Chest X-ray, PA view. Patient: 51 years old, sex F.
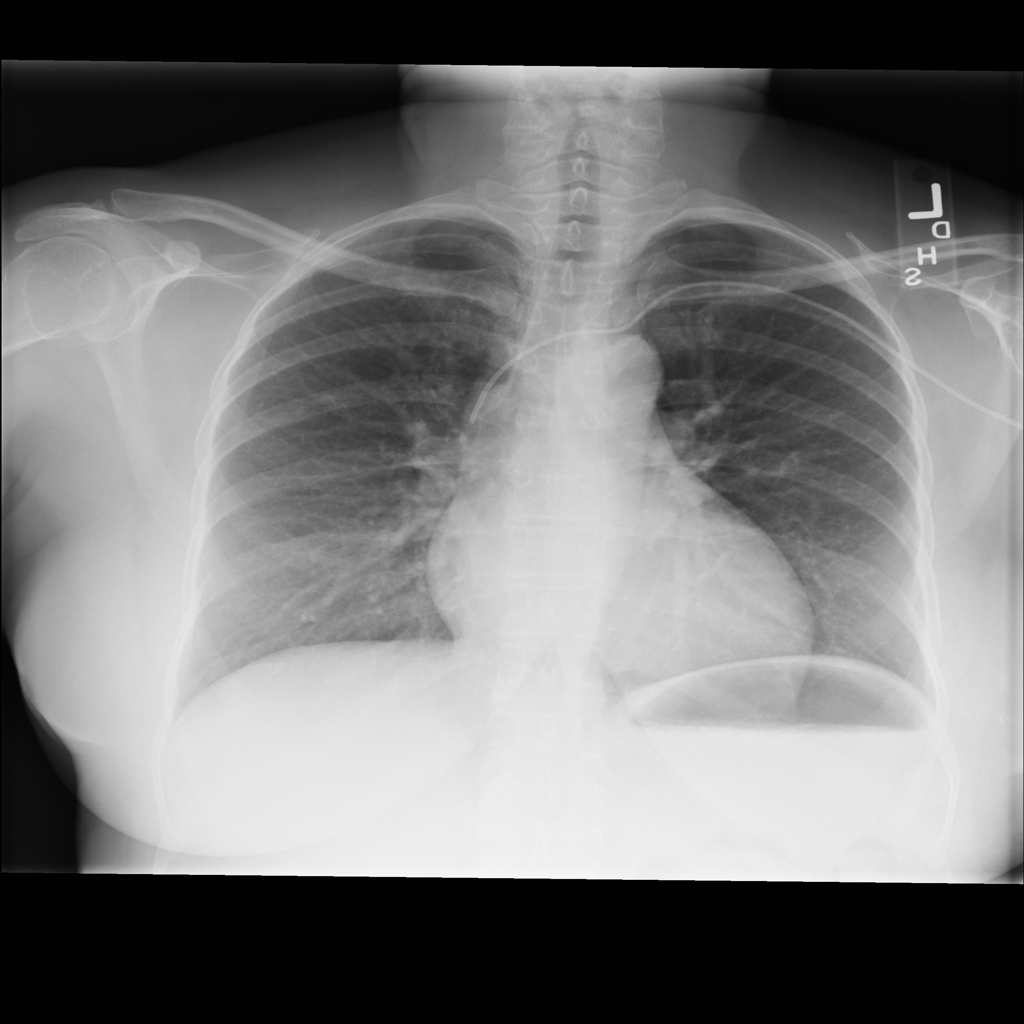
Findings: No Finding